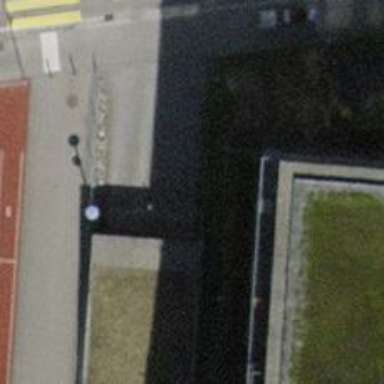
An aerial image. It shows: Parking entrance.